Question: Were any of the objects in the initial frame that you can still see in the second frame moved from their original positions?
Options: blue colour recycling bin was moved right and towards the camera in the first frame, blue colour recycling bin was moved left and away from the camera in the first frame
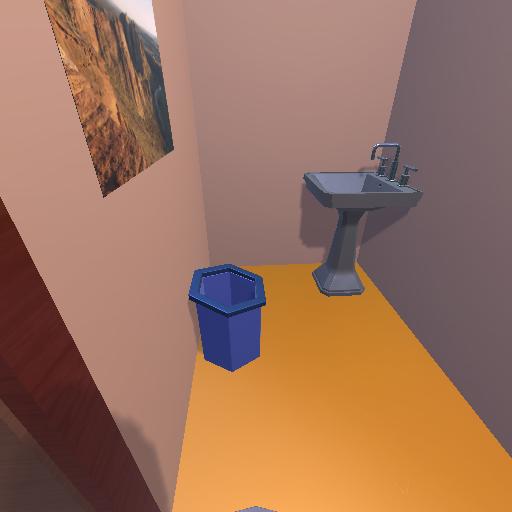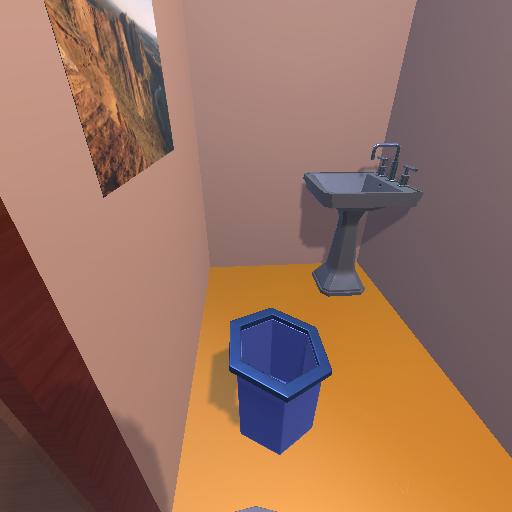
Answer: blue colour recycling bin was moved right and towards the camera in the first frame